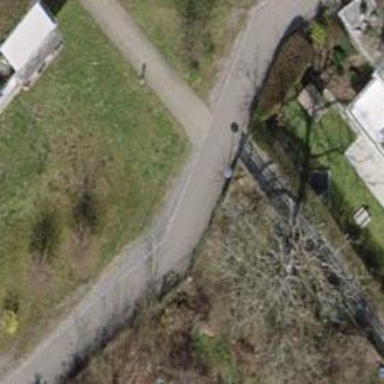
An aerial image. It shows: Gate.